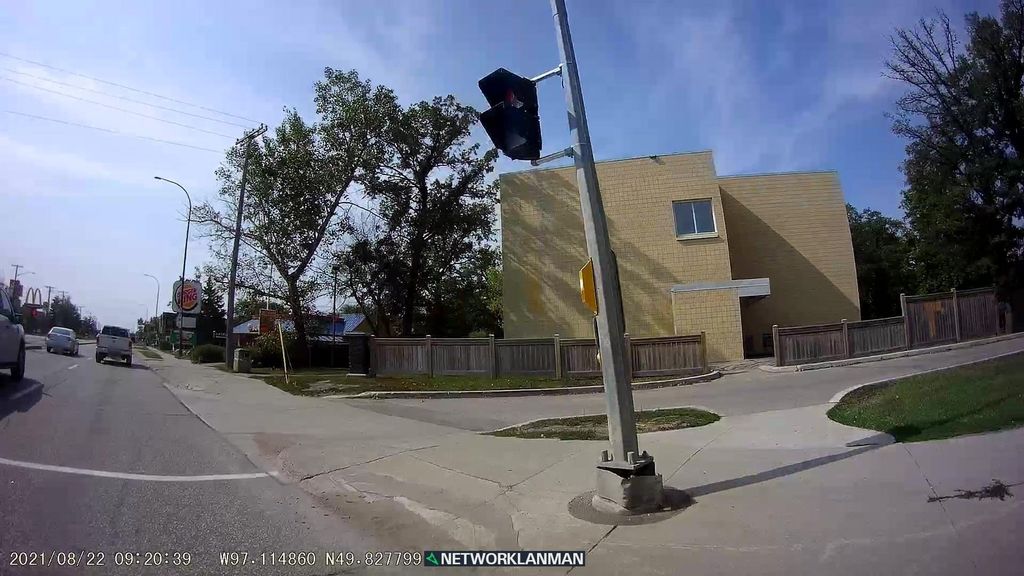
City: winnipeg